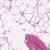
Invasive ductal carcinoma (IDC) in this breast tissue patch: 0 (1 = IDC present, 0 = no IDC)